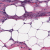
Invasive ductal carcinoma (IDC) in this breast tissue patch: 0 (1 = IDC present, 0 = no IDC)